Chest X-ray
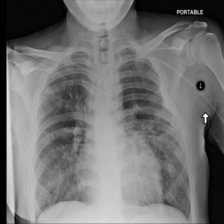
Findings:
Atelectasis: negative
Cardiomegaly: negative
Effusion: negative
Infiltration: negative
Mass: negative
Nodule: negative
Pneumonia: negative
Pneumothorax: negative
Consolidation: negative
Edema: negative
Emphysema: negative
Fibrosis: negative
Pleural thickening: negative
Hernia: negative